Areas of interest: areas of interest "China Post (Chonghua Post Branch)"
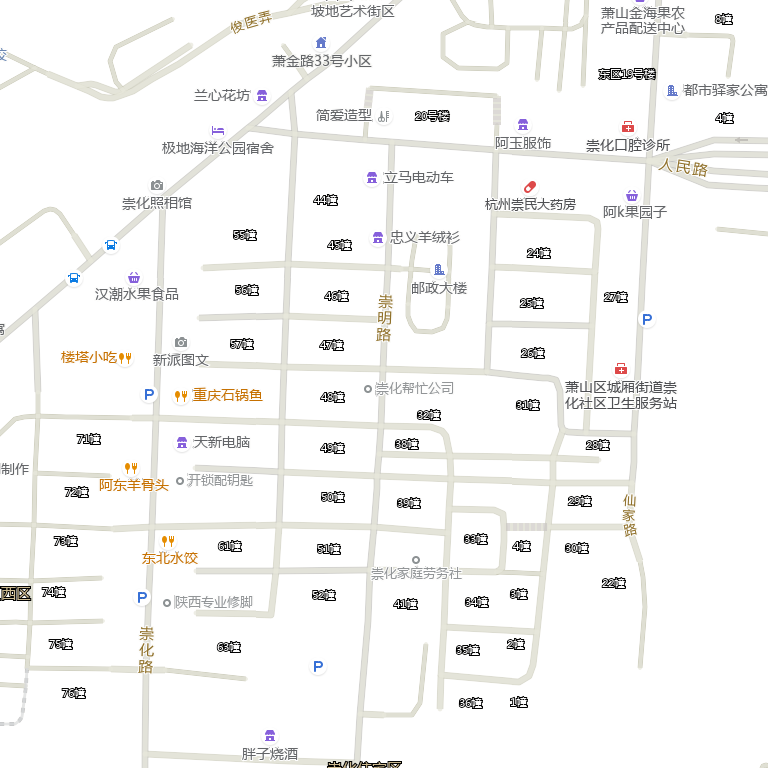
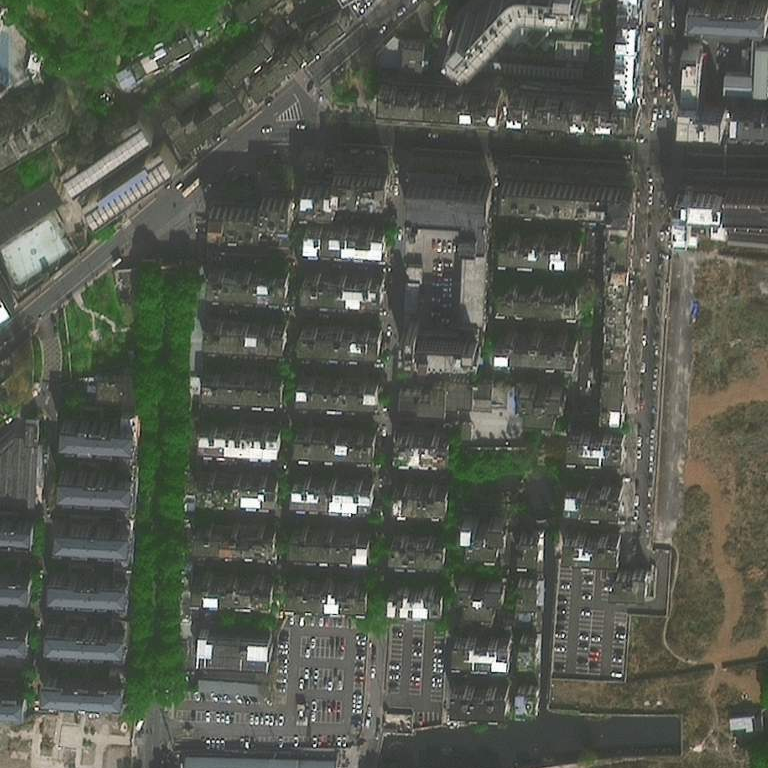